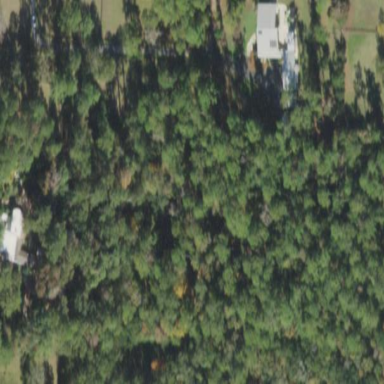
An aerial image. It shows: Needle-leaved woodland.